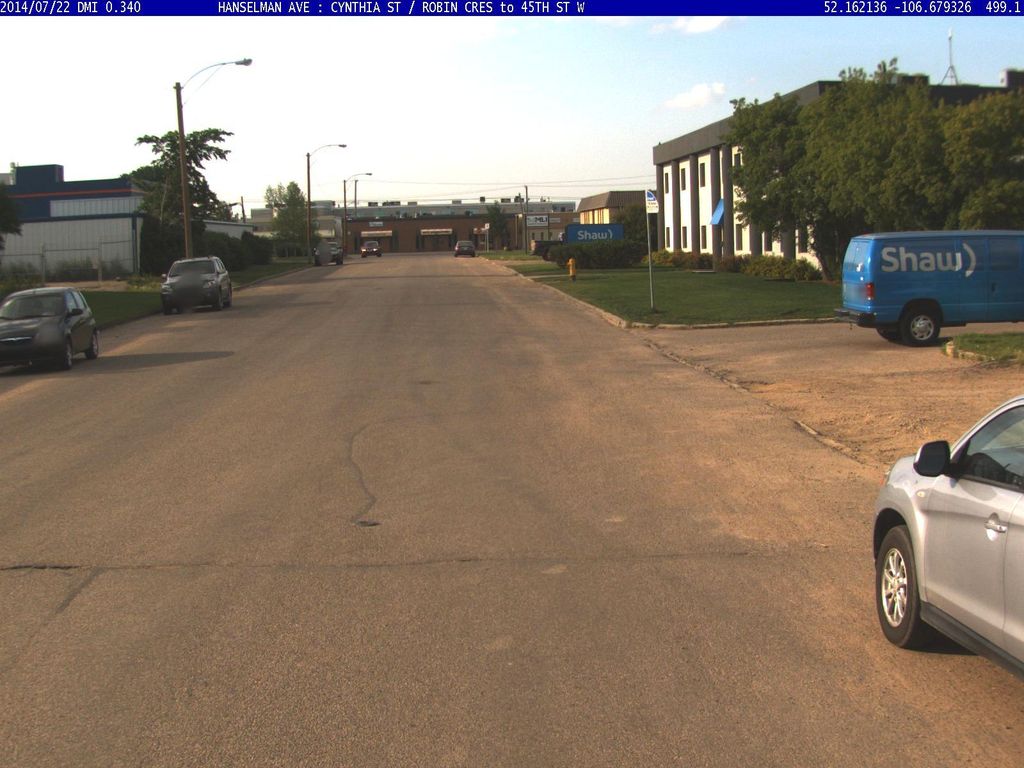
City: saskatoon